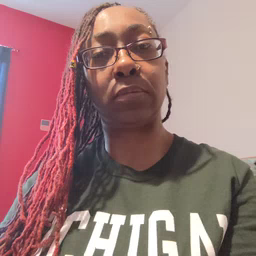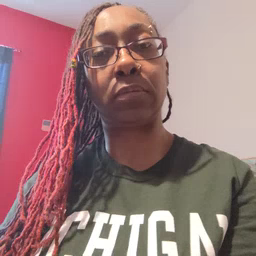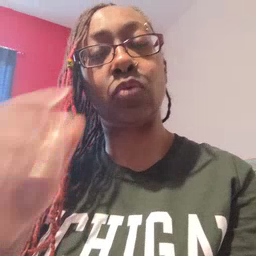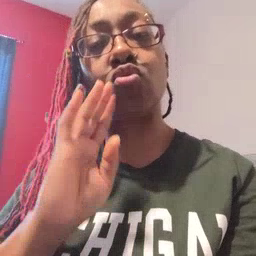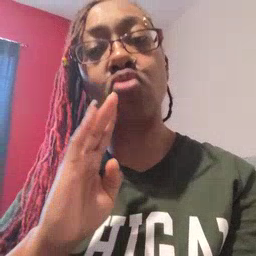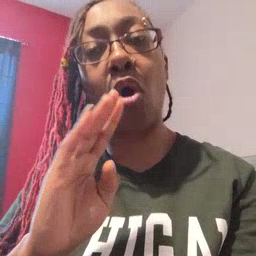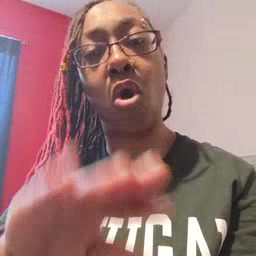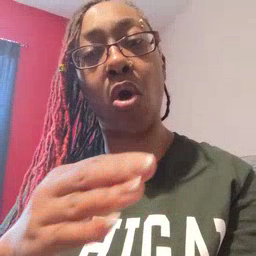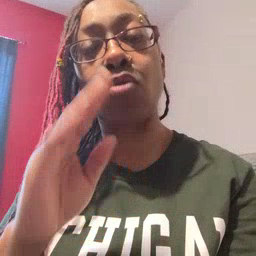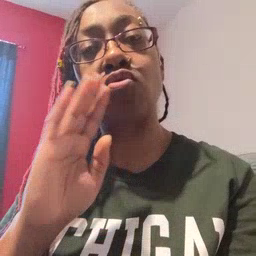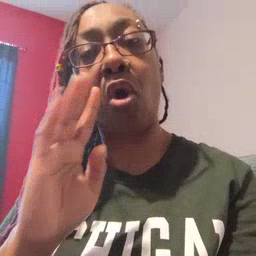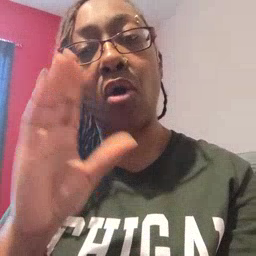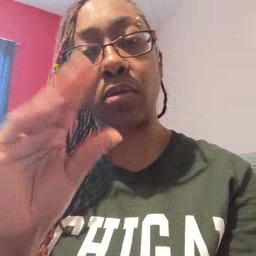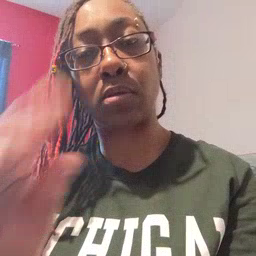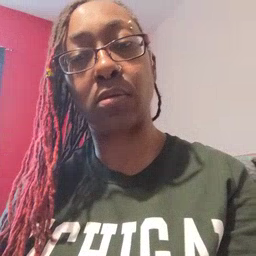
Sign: talk